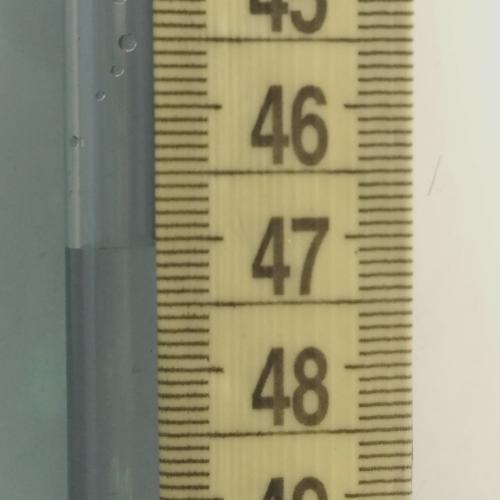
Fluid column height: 47.0 cm